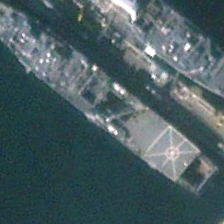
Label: combat